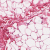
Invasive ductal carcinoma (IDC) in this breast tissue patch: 0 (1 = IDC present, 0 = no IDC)